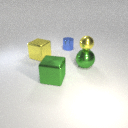
large yellow metal cube behind large green metal cube